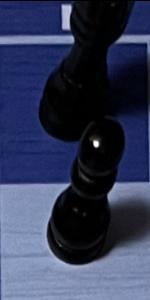
Label: Pawn_Black